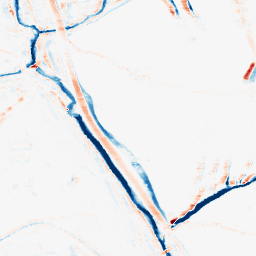
Category: morphological
Decomposition family: morphological_rect
Decomposition parameters: operation: average
width: 10
height: 5
Upsampling method: sinc_blackman
Upsampling parameters: scale: 2
kernel_size: 8
Upsampling scale: 2